高三 · 代数
若函数 $f(x)=\frac{1}{2} x^{2}-9 \ln x$ 在区间 $[a-1, a]$ 上单调递减, 则实数 $\mathrm{a}$ 的取值范围是 ( )
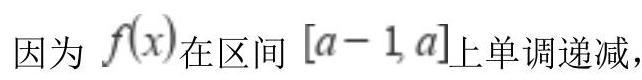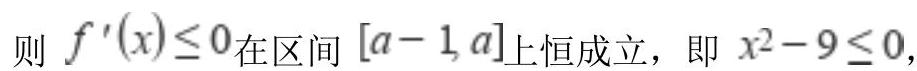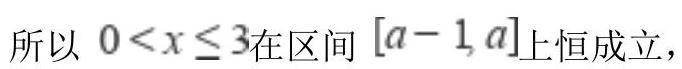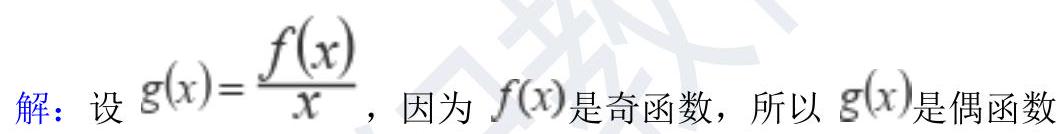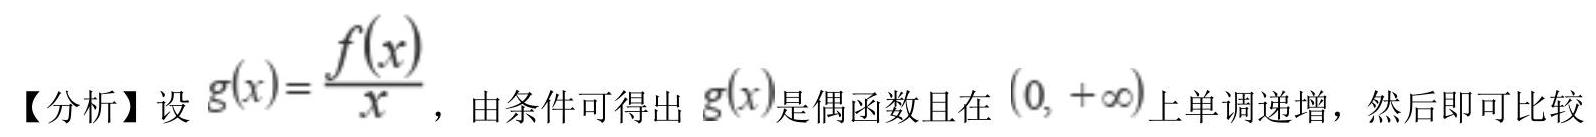
A. $1<a \leq 3$
B. $a \geq 4$
C. $a \leq 3$
D. $1<a \leq 4$
答案: A
解析: 答案: A

【解析】 函数 $f(x)=\frac{1}{2} x^{2}-9 \ln x,(x>0)$.

则 $f^{\prime}(x)=x-\frac{9}{x}=\frac{x^{2}-9}{x}$,

所以 $\left\{\begin{array}{l}a-1>0 \\ a \leq 3\end{array}\right.$, 解得 $1<a \leq 3$,

故答案为: A.

【分析】先求得导函数, 根据函数单调递减可知 $f^{\prime}(x) \leq 0$ 在区间 $[a-1, a]$ 上恒成立, 即可由定义域及不等式求得 $\mathrm{a}$ 的取值范围.

10.答案: C

当 $x>0$ 时 $g(x)=\frac{x f^{\prime}(x)-f(x)}{x^{2}}>0$, 所以 $g(x)^{\text {在 }}(0,+\infty)$ 上单调递增

因为 $0<\sin \frac{\pi}{8}<1<\log _{2} \sqrt{6}=\log _{4} 6<\log _{2} 3, \quad a=\frac{f\left(-\log _{2} 3\right)}{-\log _{2} 3}=\frac{f\left(\log _{2} 3\right)}{\log _{2} 3}$

所以 $g\left(\sin \frac{\pi}{8}\right)<g\left(\log _{4} 6\right)<g\left(\log _{2} 3\right)$, 即 $c<b<a$

故答案为: C

出 $a, b, c$ 的大小

11.答案: D

【解析】 由 $f(x)$ 的图像可知, 在区间 $(-\infty,-1),(1,+\infty)$ 上 $f(x)>0$, 在区间 $(-1,1), f(x)<0$.
不等式 $\left(x^{2}-2 x-3\right) f^{\prime}(x)>0$ 可化为 $(x-3) \cdot(x+1) \cdot f^{\prime}(x)>0$,

所以其解集为 $(-\infty,-1) \cup(-1,1) \cup(3,+\infty)$.

故答案为: D

【分析】根据 $f(x)$ 图像判断 $f^{\prime}(x)$ 的符号, 由此求得不等式 $\left(x^{2}-2 x-3\right) f^{\prime}(x)>0$ 的解集.